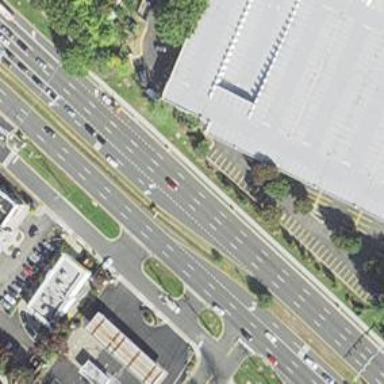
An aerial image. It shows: Asphalt road designated as trunk highway.